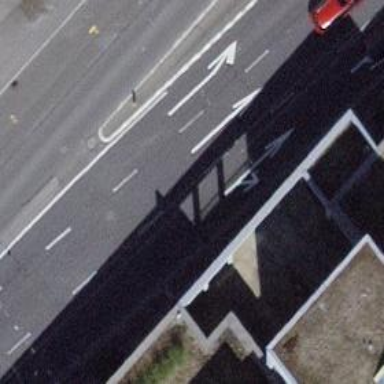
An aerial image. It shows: Primary highway with trolley wires overhead. The surface of the road is asphalt.